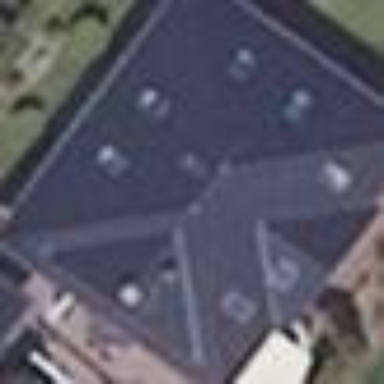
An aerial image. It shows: Building with hipped roof painted black.